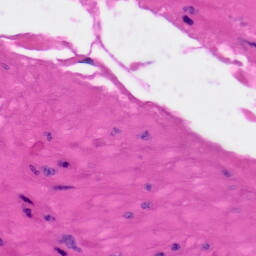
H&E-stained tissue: Skin